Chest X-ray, PA view. Patient: 53 years old, sex F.
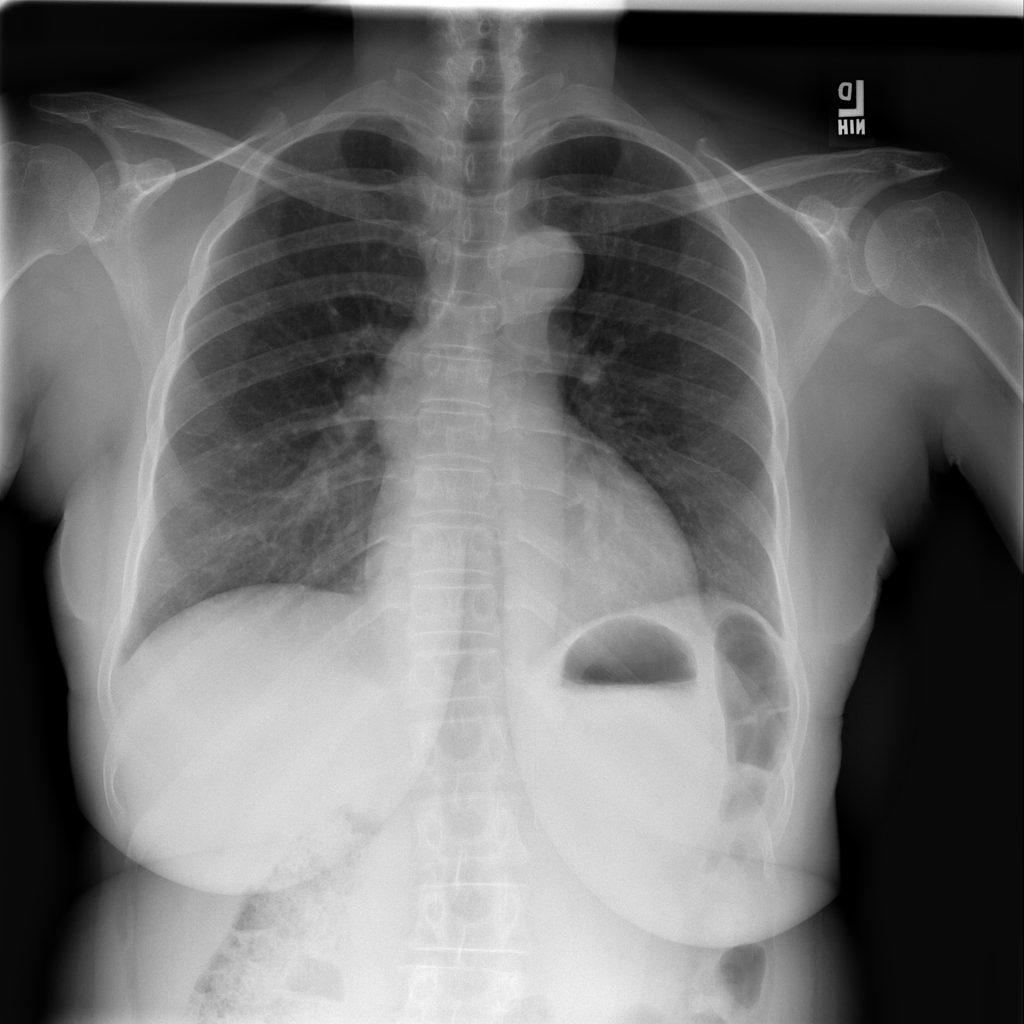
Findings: No Finding